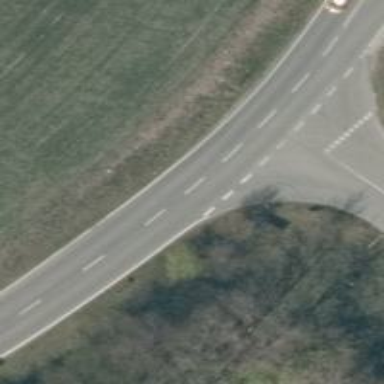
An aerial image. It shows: Secondary road with asphalt surface.